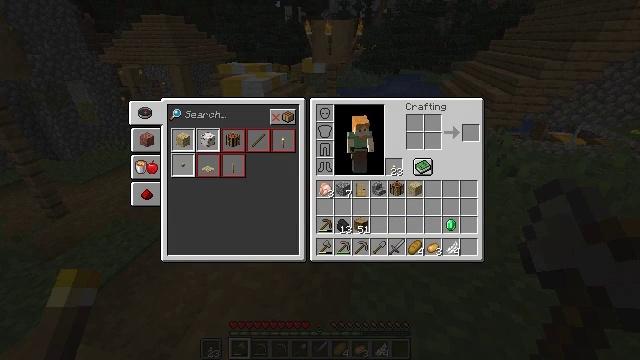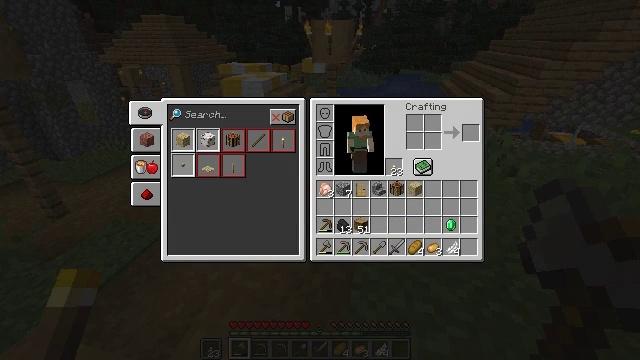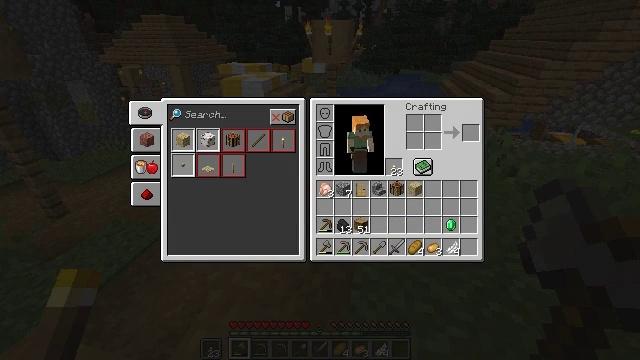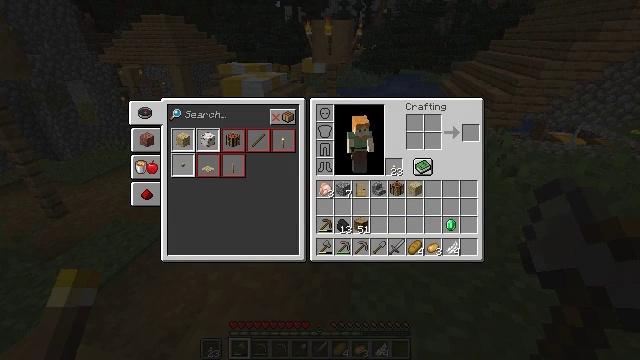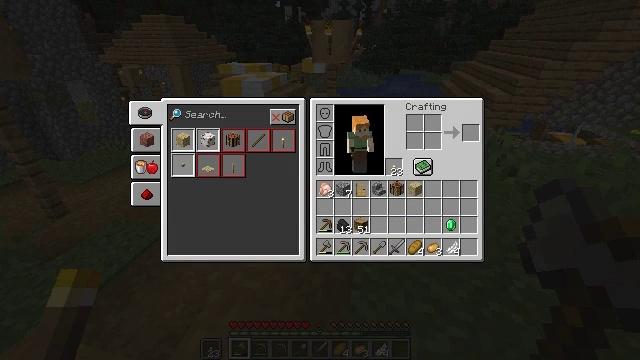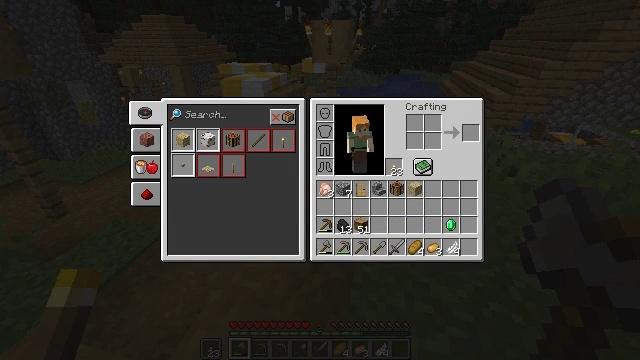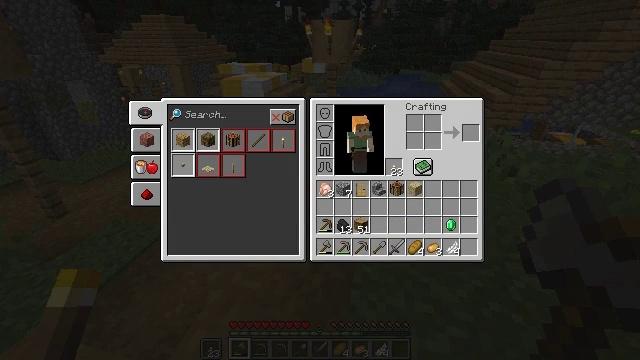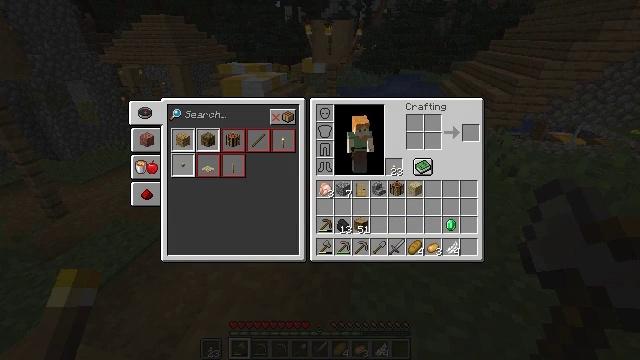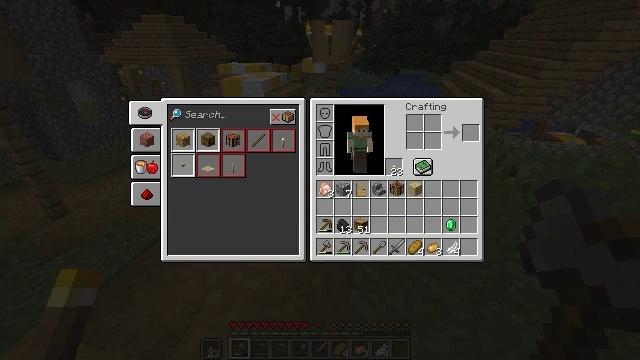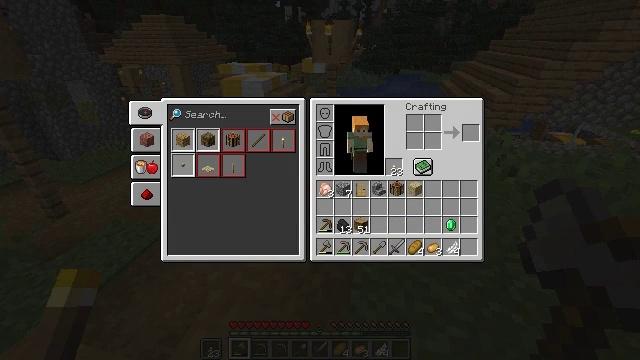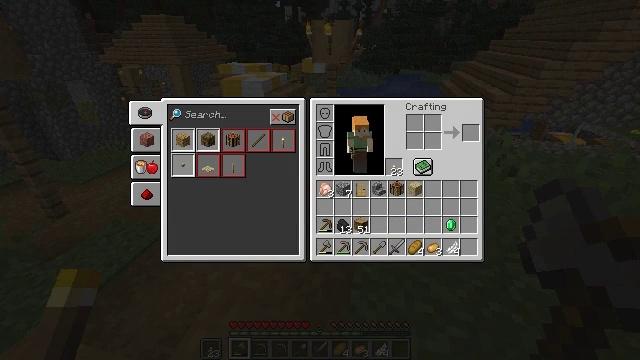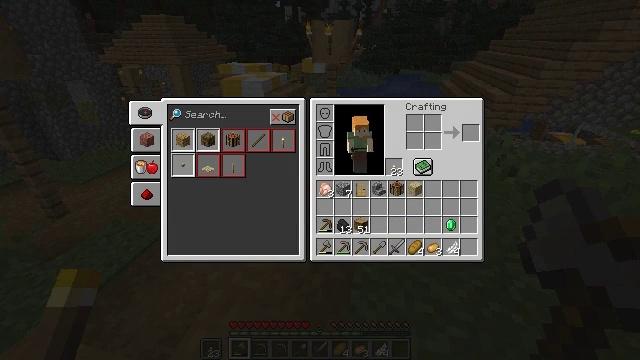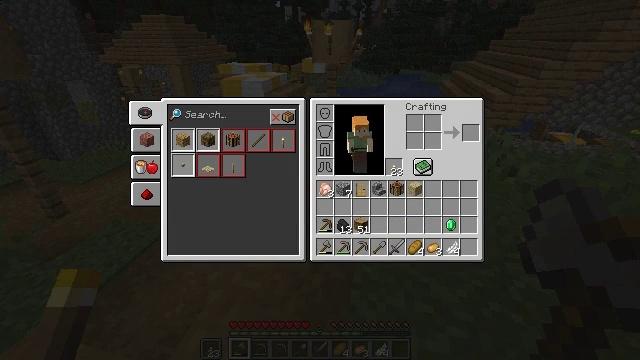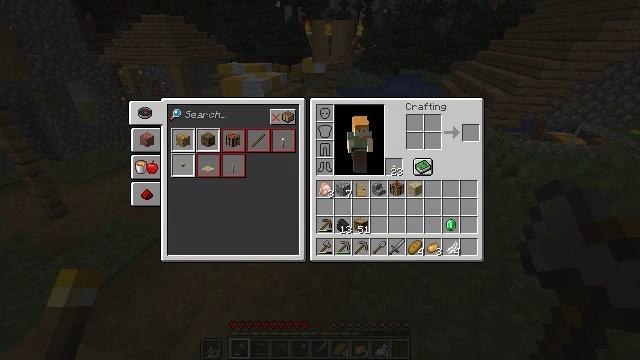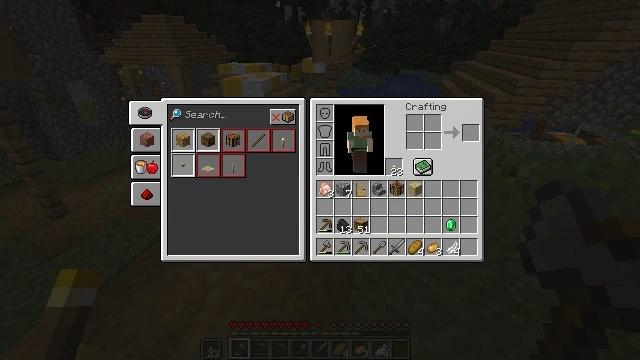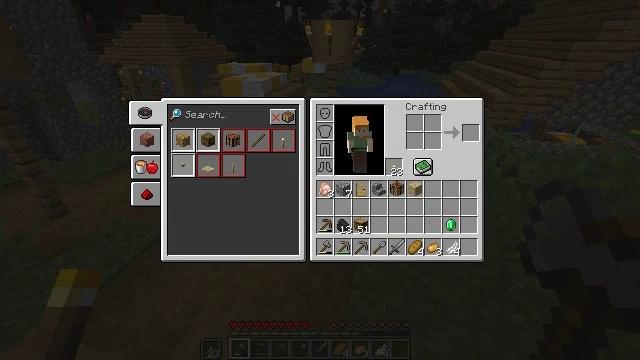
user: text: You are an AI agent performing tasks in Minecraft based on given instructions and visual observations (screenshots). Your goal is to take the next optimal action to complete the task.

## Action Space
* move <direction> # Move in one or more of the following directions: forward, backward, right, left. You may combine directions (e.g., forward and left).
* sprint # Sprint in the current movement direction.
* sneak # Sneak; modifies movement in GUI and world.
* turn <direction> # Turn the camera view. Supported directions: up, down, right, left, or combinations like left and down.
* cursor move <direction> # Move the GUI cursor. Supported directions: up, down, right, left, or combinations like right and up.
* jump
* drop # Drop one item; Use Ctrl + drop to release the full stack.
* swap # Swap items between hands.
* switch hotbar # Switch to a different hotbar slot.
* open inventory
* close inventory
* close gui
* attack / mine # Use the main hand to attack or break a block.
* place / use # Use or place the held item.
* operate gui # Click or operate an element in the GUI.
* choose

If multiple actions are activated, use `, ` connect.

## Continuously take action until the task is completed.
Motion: motion action
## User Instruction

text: Reclaim the grass path segment.
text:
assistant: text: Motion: no_op
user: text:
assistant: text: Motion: no_op
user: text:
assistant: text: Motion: no_op
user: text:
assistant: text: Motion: no_op
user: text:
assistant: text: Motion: no_op
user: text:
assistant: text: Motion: no_op
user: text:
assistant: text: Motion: no_op
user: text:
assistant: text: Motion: no_op
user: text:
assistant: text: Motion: no_op
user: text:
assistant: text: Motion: no_op
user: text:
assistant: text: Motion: no_op
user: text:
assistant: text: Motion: no_op
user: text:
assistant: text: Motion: no_op
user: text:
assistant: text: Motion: no_op
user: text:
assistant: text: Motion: no_op
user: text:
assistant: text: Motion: cursor move down
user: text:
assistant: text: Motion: cursor move right
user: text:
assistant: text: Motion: cursor move right
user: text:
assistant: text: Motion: no_op
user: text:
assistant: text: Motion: no_op
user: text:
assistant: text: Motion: no_op
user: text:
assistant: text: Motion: no_op
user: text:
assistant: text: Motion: cursor move down
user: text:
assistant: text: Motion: no_op
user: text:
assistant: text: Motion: no_op
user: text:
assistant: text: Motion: no_op
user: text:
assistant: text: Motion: no_op
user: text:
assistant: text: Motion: no_op
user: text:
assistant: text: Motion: no_op
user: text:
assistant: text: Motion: no_op